Question: I'm have put a plane onto the same height as the edges of the cube are. Everything you see was created in Blender and you can download Blender file <URL>. The plane is a little bigger than the hole so that they overlap.
The whole rendering is a little funny. I get this frame around the hole due to plane and cube edge having the same hight. I only want the plane to be visible. How can I fix this?
EDIT: I can always change height for a tinywiny bit but I would prefer a different approach due to shadows and reflections and stuff.
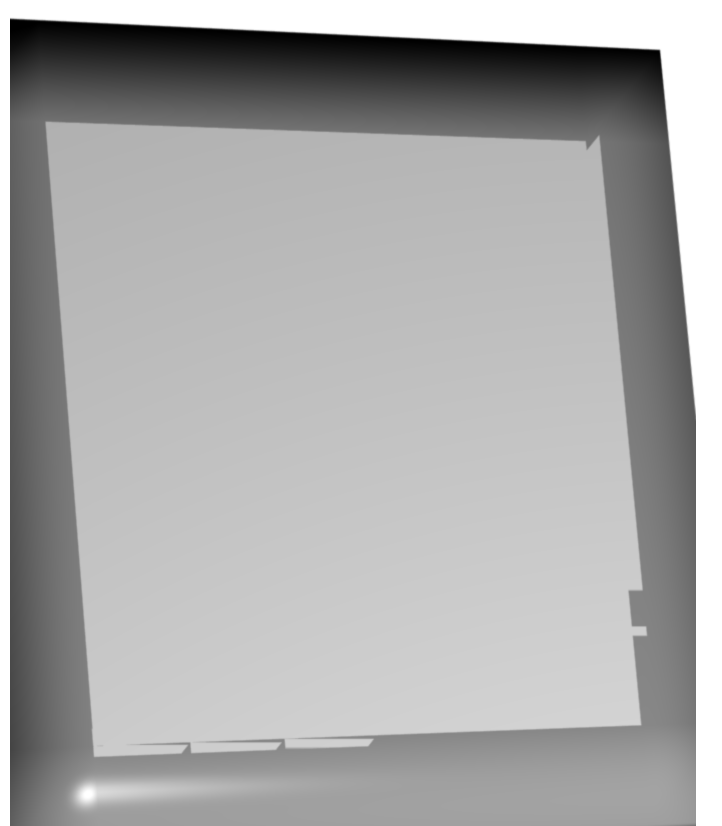
Answer: I'm a little confused because you are referring to a hole while it seems that your cube does not have any hole and your are adding a plane on top of it.
What you are seeing is called depth fighting and it's because both objects have the same z-value, yes.
'SCNMaterial' exposes properties like 'writesToDepthBuffer' and 'readsFromDepthBuffer' that can help with that. Also check 'SCNNode''s 'renderingOrder' property.